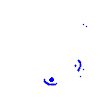
Particle: electron